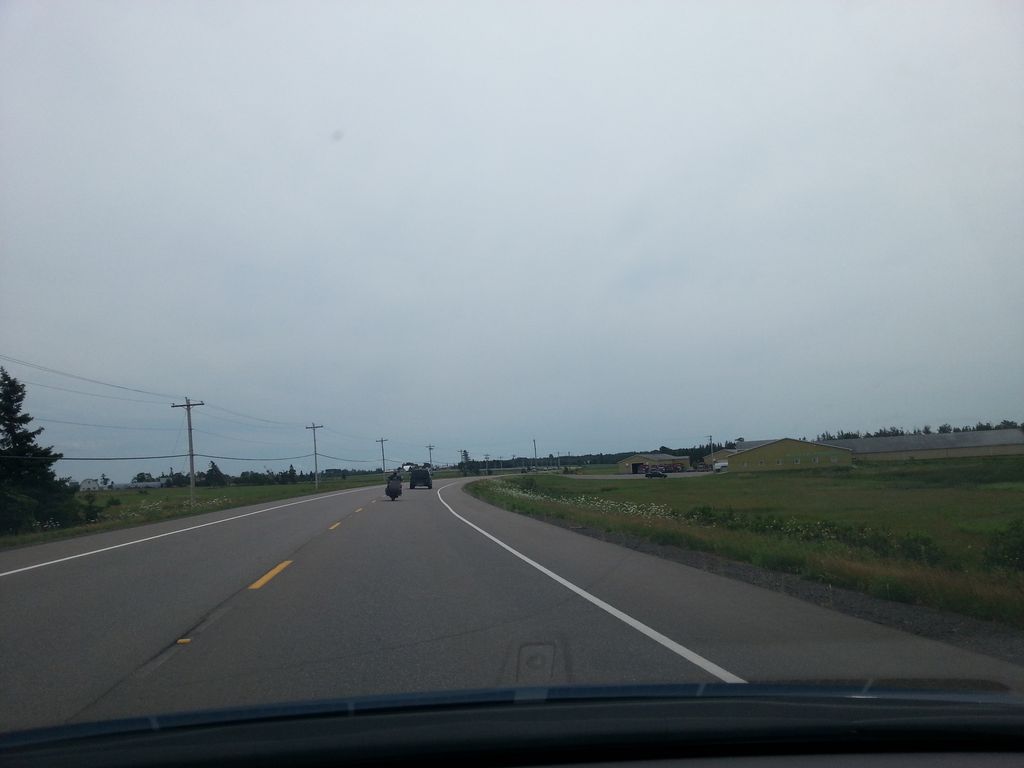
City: charlottetown